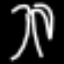
Label: palm tree